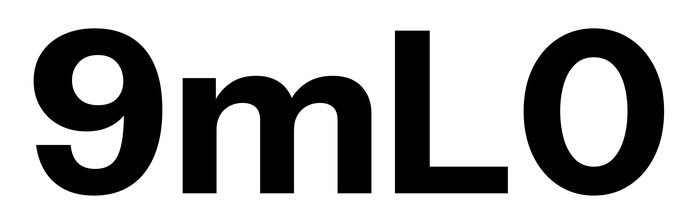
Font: InstrumentSans_Bold